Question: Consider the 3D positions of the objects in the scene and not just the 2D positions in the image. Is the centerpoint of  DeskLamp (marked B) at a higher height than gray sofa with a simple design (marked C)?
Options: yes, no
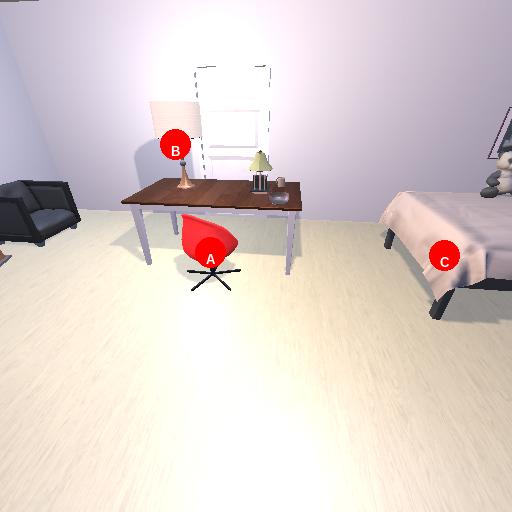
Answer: yes